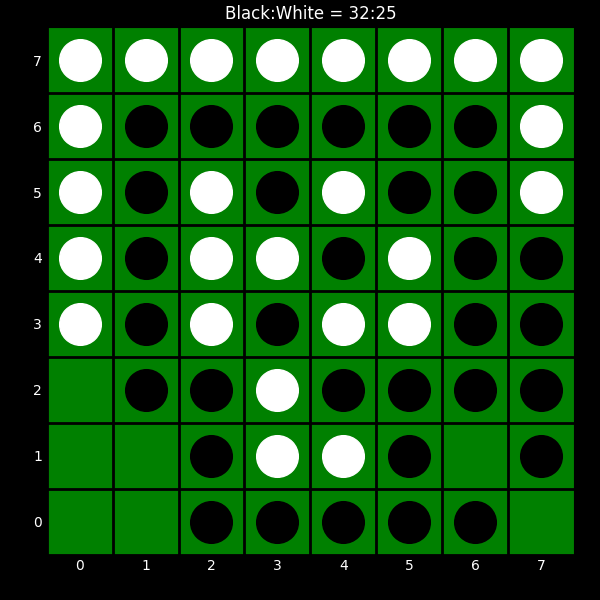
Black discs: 32
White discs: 25